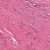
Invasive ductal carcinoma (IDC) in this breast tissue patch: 0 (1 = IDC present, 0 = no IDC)